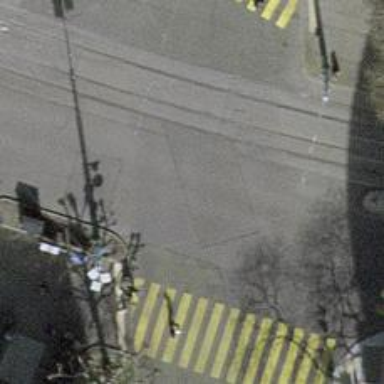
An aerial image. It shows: Road with traffic signals.